Field crop: maize
Growth stage: 2
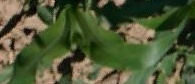
Species: maize